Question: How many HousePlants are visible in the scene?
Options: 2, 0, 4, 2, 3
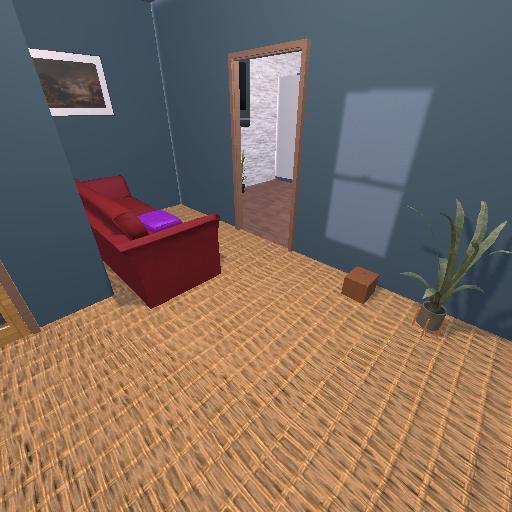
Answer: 2